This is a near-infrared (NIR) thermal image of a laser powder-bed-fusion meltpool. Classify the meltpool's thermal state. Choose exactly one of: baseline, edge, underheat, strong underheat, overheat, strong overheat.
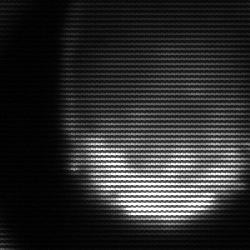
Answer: edge